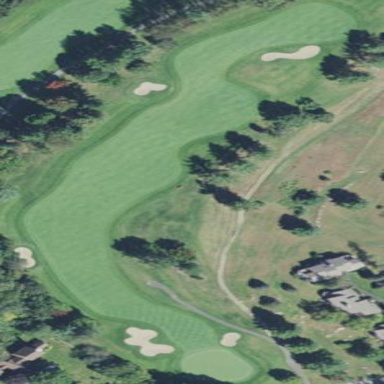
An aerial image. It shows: Golf fairway surrounded by grass.